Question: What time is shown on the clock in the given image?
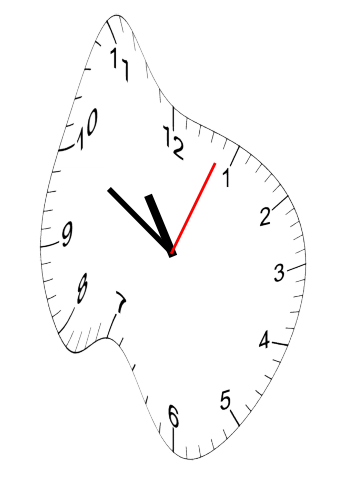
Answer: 10:50:04